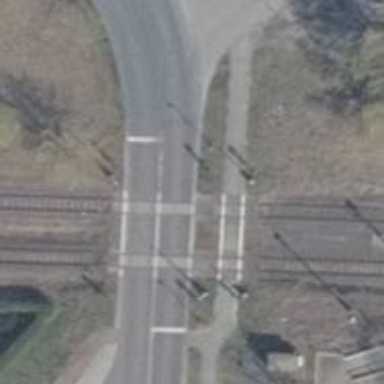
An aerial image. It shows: Railway level crossing.